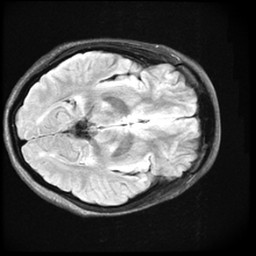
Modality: FLAIR
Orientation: axial
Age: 22
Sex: female
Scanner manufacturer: ge
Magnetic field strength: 3 T
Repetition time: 11 s
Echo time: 0.1497 s